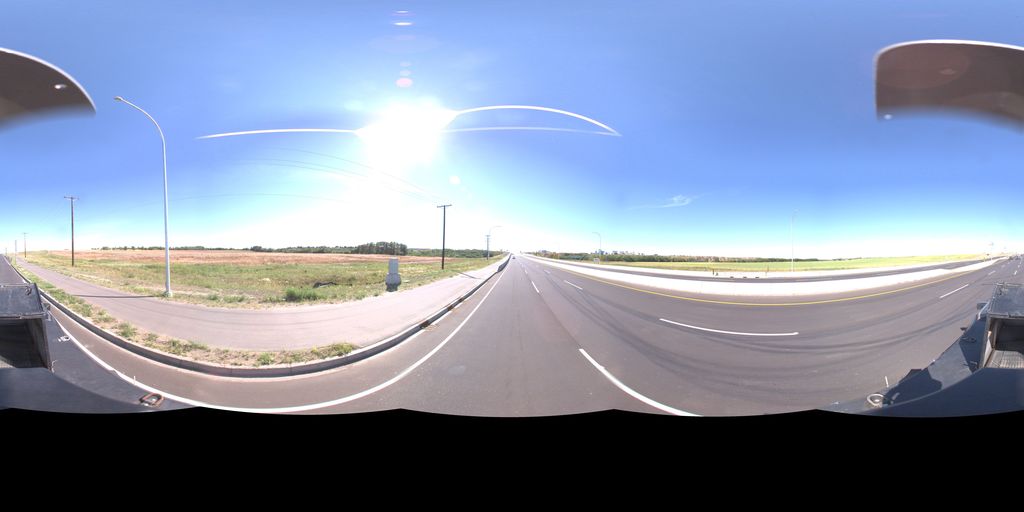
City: saskatoon